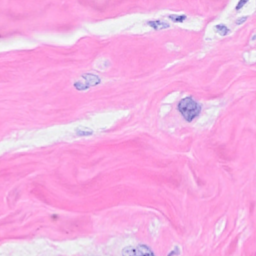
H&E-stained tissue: Breast